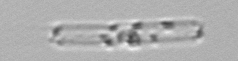
Label: Cerataulina_pelagica